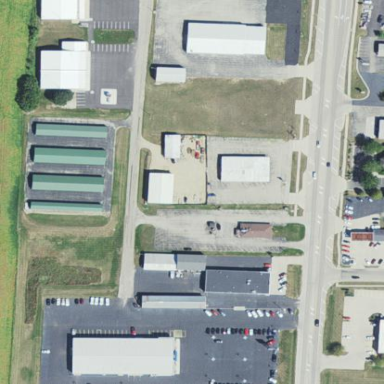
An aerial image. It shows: Commercial area.